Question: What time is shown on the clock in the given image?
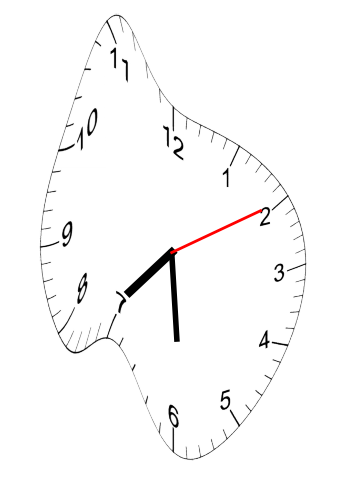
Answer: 07:29:10